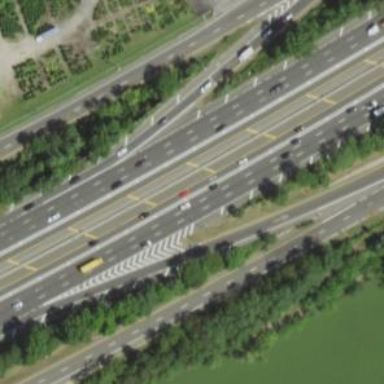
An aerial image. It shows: Asphalt motorway link.